Question: What I want to do is put the button down the bottom left of the application. Could somebody just give me an example of how to do it?
This is what I have:

Here's my code:
'''
super("Test");
/**Create Components**/
JPanel addPanel = new JPanel();
JButton addButton= new JButton("Add");
/**Add Components**/
addPanel.add(addButton);
this.add(addPanel);
/**Set Components Properties**/
addButton.setLocation(12, 371);
addButton.setPreferredSize(new Dimension(116, 40));
addPanel.setLocation(12, 371);
addPanel.setPreferredSize(new Dimension(116, 40));
/**Frame Properties**/
this.setDefaultCloseOperation(JFrame.EXIT_ON_CLOSE);
this.setPreferredSize(new Dimension(dimension1, dimension2));
this.setResizable(false);
this.pack();
this.setVisible(true);
'''
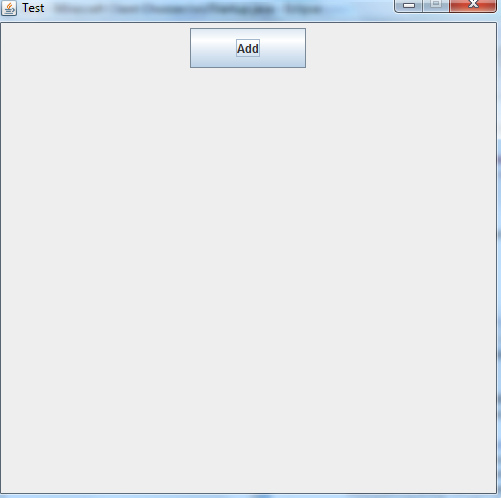
Answer: Try
'''
addPanel.setLayout(new BorderLayout());
addPanel.add(addButton,BorderLayout.SOUTH);
'''
Even inside you addPanel you can have another panel(say bottomLeft) with
'''
bottomLeft.setLayout(new GridLayout(1,3,200,0));
bottomLeft.add(addPanel)
'''